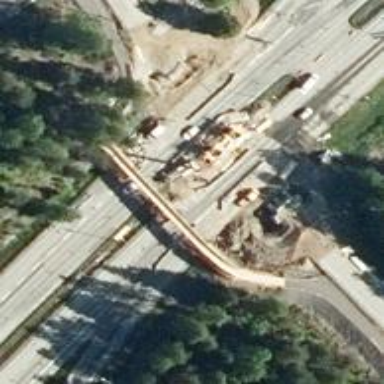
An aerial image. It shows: Secondary road on asphalt bridge.